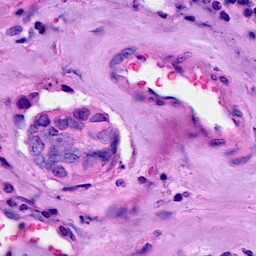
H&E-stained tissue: Breast